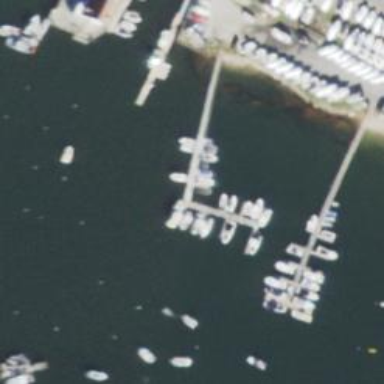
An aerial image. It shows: Commercial mooring pier.